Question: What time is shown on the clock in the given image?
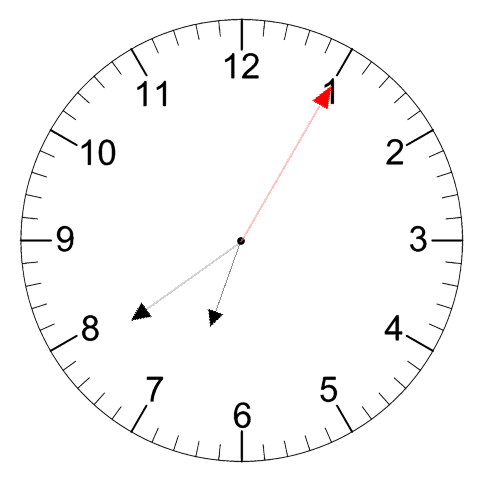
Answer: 06:39:05